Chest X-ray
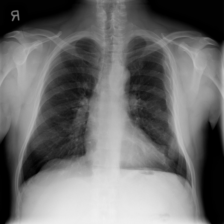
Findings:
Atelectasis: negative
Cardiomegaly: negative
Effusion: negative
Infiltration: positive
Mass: negative
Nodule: negative
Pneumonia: negative
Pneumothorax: negative
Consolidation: negative
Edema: negative
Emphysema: negative
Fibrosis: negative
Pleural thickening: negative
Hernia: negative